Field crop: tomato
Growth stage: 1
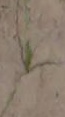
Species: cyperus